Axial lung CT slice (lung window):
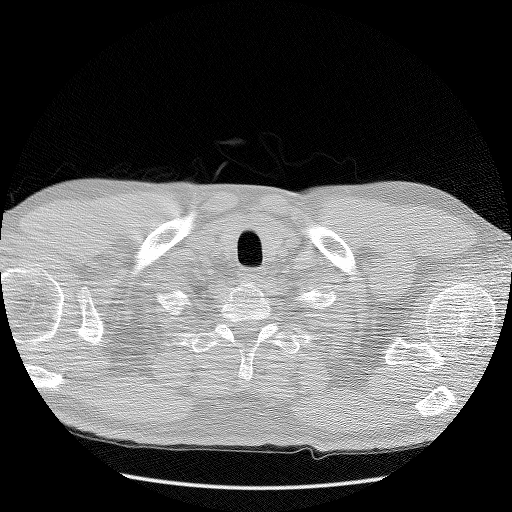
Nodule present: no